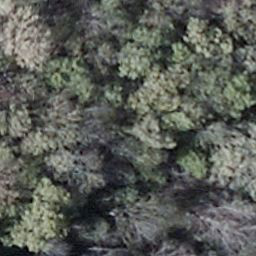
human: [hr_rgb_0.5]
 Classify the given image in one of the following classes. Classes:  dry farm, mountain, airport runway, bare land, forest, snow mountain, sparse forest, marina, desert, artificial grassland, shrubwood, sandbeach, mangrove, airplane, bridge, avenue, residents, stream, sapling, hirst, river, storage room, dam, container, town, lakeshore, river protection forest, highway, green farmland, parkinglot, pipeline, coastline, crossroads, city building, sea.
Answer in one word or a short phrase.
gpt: shrubwood